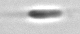
Label: flagellate_morphotype3